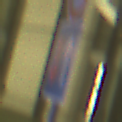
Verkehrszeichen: VorrangVorGegenverkehr
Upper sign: Geschwindigkeit20
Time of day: Night
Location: Outdoor (Urban)
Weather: PartlyCloudy
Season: NotSpecified
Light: Artificial